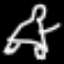
Label: frog